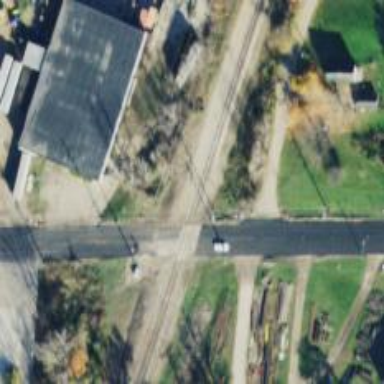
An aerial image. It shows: Level crossing along the railway.